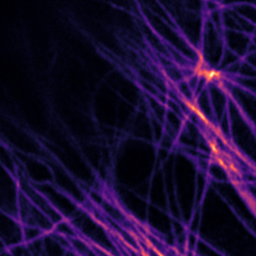
Label: Super-resolution Microtubules image